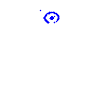
Particle: kaon